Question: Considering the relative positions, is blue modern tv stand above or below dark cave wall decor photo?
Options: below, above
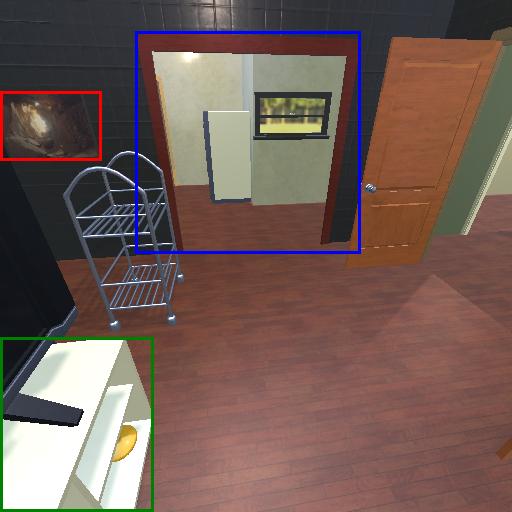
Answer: below